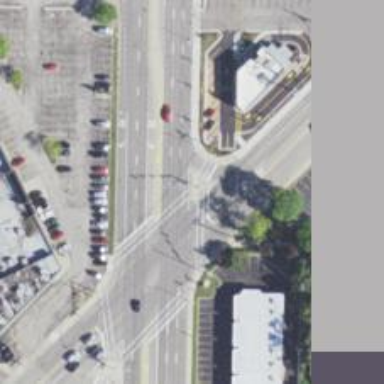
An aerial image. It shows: Footway located on traffic island.